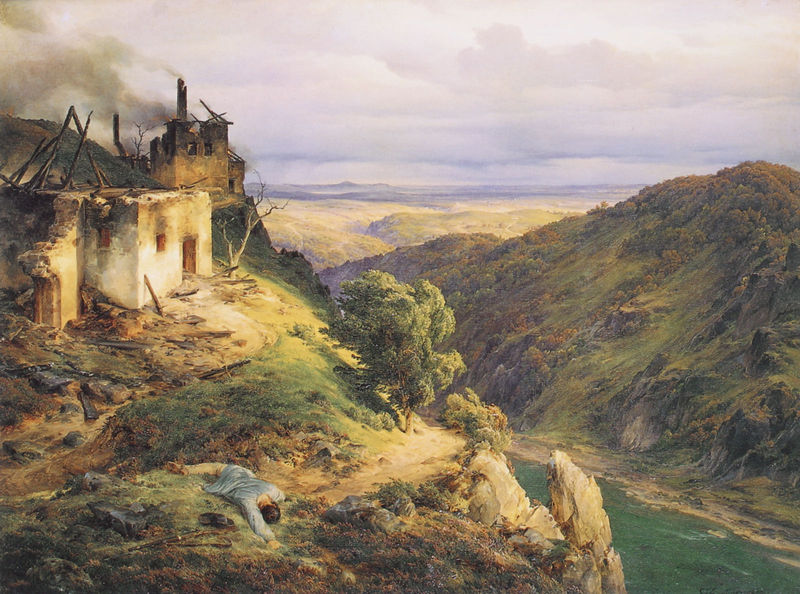
Titel: Abziehendes Gewitter (Brandstätte mit Erschlagenem / Landschaft mit rauchender Brandstätte)
Künstler: Carl Friedrich Lessing
Institution: Frankfurt, Städelsches Kunstinstitut
Schlagwörter: baum, berg, blau, felsen, himmel, wolken, fluss, landschaft, menschen, tür, gras, haus, leiche, mensch, tod, toter, flusslauf, horizont, hügel, rauch, aussicht, schlafen, berge, schlucht, brand, trümmer, balken, liegend, hoch, ruine, ruß, ruinen, zerstört, danach, schläft, plündern, über, verkohlt